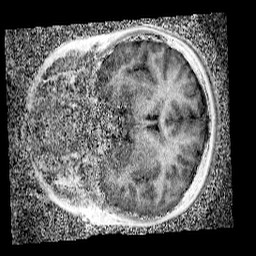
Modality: UNIT1_denoised
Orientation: coronal
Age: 10
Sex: female
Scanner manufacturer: siemens
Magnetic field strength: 3 T
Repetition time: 4 s
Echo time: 0.00299 s